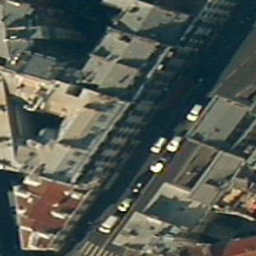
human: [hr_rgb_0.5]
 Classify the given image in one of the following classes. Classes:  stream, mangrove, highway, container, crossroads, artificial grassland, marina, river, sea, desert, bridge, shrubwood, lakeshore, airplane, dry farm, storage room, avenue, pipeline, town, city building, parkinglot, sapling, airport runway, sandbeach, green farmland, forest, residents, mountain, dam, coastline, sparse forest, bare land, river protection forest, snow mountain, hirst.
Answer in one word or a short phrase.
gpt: city building